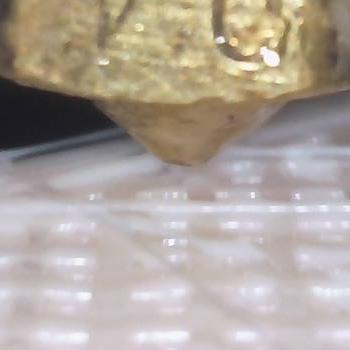
Flow rate: 35%